【题型】选择题　【知识点】向量　【难度】medium
如图，在边长为6的等边 $\triangle ABC$ 中，$\overrightarrow{CD} = 2\overrightarrow{DB}$，$\overrightarrow{AE} = \overrightarrow{ED}$，点 $P$ 在以 $AB$ 为直径的半圆上（不含点 $A, B$），则下列结论正确的是（ ）

\noindent
A. $\overrightarrow{AB} \cdot \overrightarrow{AC} = 18$

\noindent
B. $\overrightarrow{PA} \cdot \overrightarrow{PB} = 0$

\noindent
C. $\overrightarrow{BE} = \dfrac{1}{3}\overrightarrow{AB} + \dfrac{1}{6}\overrightarrow{AC}$

\noindent
D. $\overrightarrow{AD}$ 在 $\overrightarrow{AB}$ 上的投影向量为 $\dfrac{5}{6}\overrightarrow{AB}$
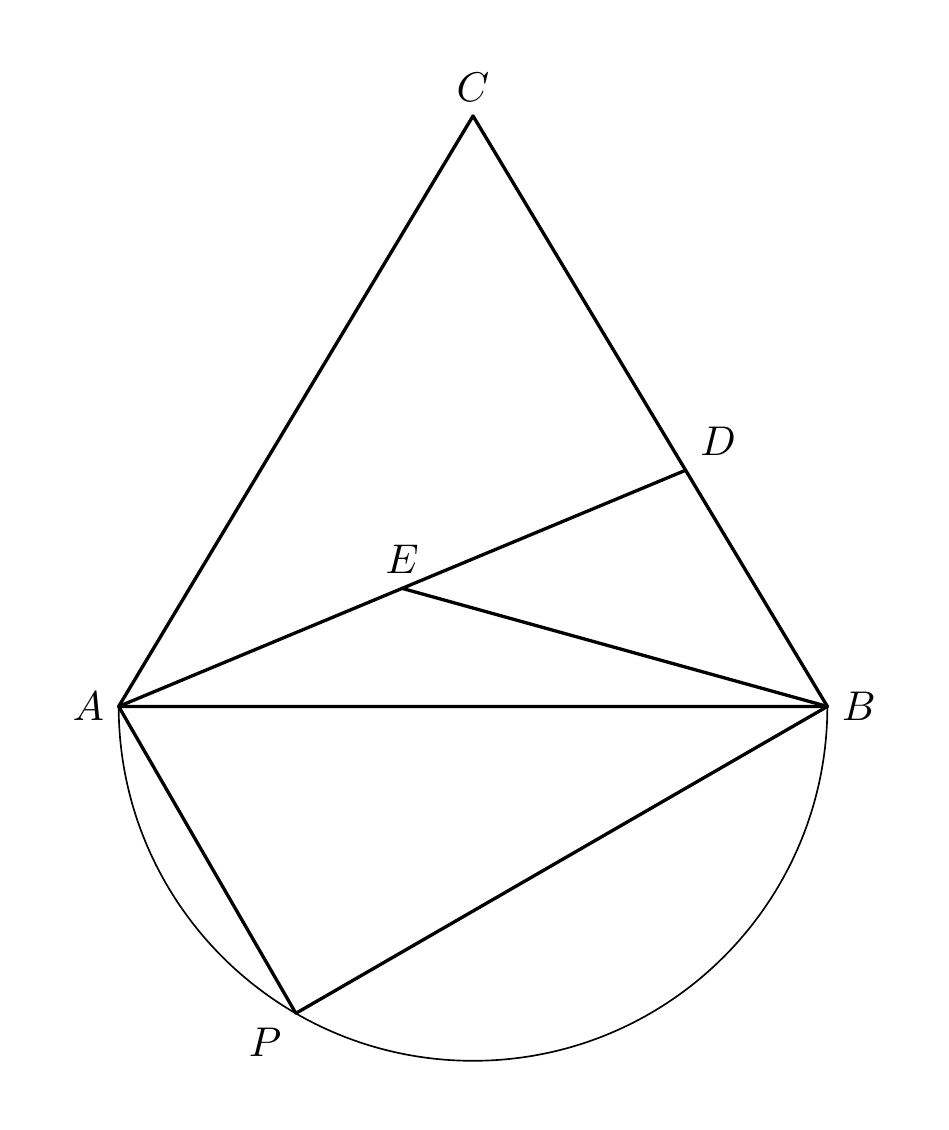
【解答】
\noindent
\noindent
$\overrightarrow{AB} \cdot \overrightarrow{AC} = |\overrightarrow{AB}| |\overrightarrow{AC}| \cos\dfrac{\pi}{3} = 6 \times 6 \times \dfrac{1}{2} = 18$，$A$ 正确；
\noindent
因为点 $P$ 在以 $AB$ 为直径的半圆上，所以 $PA \perp PB$，所以 $\overrightarrow{PA} \cdot \overrightarrow{PB} = 0$，$B$ 正确；
\noindent
$\overrightarrow{BE} = \overrightarrow{BA} + \overrightarrow{AE} = \overrightarrow{BA} + \dfrac{1}{2}\overrightarrow{AD} = \overrightarrow{BA} + \dfrac{1}{2}\left(\dfrac{2}{3}\overrightarrow{AB} + \dfrac{1}{3}\overrightarrow{AC}\right) = -\overrightarrow{AB} + \dfrac{1}{3}\overrightarrow{AB} + \dfrac{1}{6}\overrightarrow{AC} = -\dfrac{2}{3}\overrightarrow{AB} + \dfrac{1}{6}\overrightarrow{AC}$，$C$ 错误；
\noindent
过点 $D$ 作 $DH \perp AB$ 交 $AB$ 于点 $H$，过点 $C$ 作 $CO \perp AB$ 交 $AB$ 于点 $O$，易得 $O$ 为 $AB$ 的中点，
\noindent
因为 $\overrightarrow{CD} = 2\overrightarrow{DB}$，所以 $OH = 2HB$，则 $AH = \dfrac{5}{6}\overrightarrow{AB}$，由图可知 $\overrightarrow{AD}$ 在 $\overrightarrow{AB}$ 上的投影向量为 $\overrightarrow{AH}$，即为 $\dfrac{5}{6}\overrightarrow{AB}$，$D$ 正确.
\noindent
故选：$ABD$.

\noindent
【点评】本题主要考查了向量的线性运算及向量数量积的运算，属于中档题．
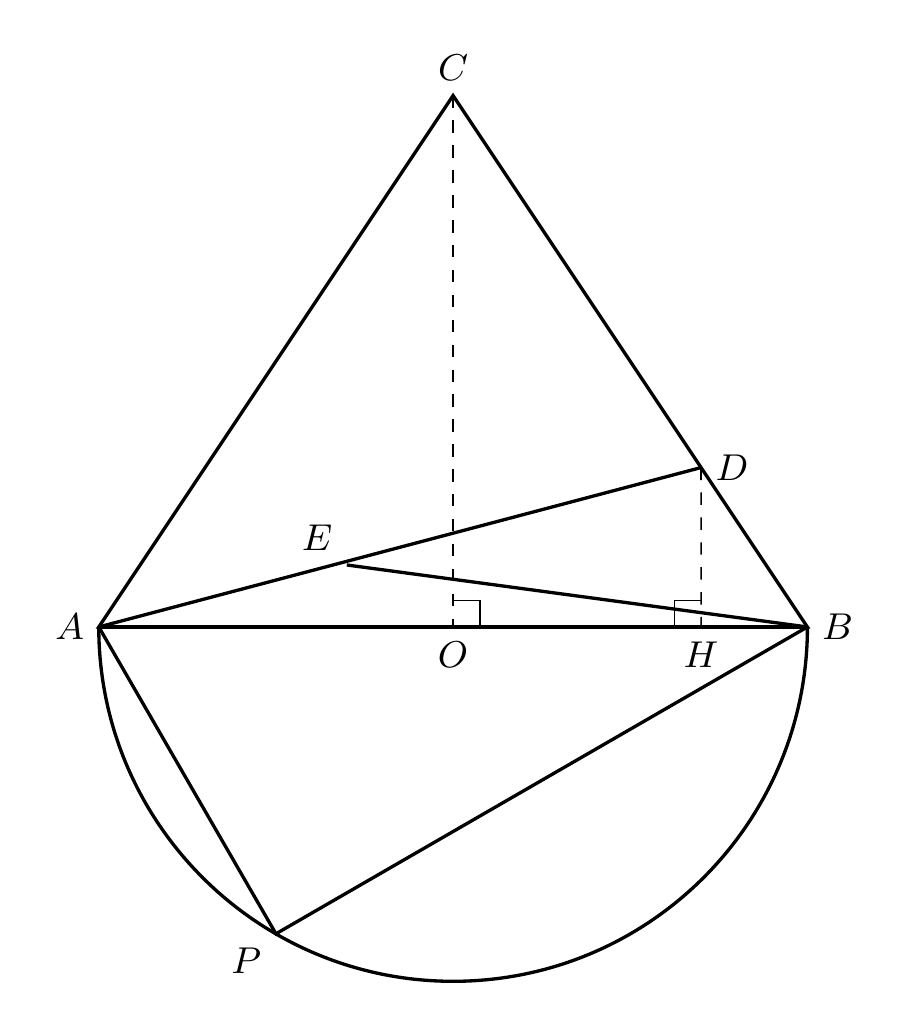